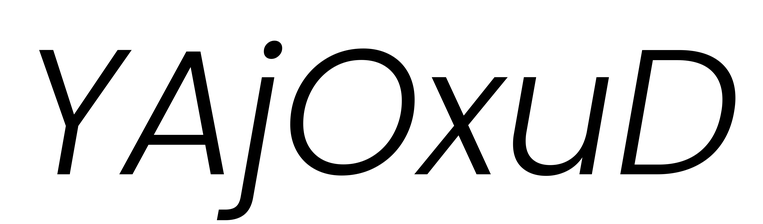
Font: Poppins-LightItalic